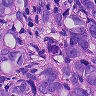
Metastatic tissue present: yes